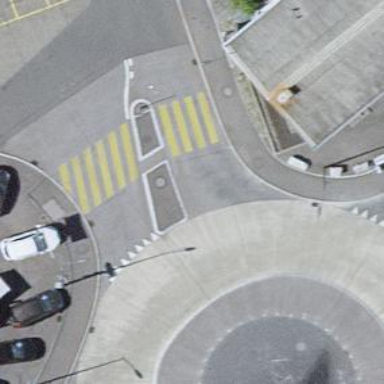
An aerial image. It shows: Footway that serves as traffic island.